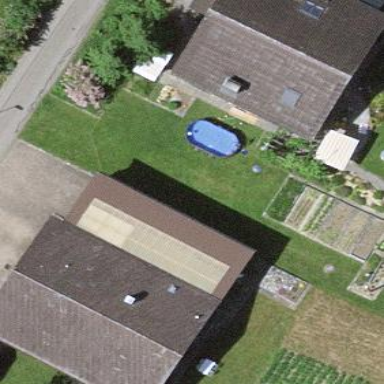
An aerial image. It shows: Residential building.